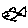
Label: fish